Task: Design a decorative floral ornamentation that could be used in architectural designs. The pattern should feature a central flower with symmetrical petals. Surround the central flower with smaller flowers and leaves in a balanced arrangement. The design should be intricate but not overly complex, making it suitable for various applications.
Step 1491:
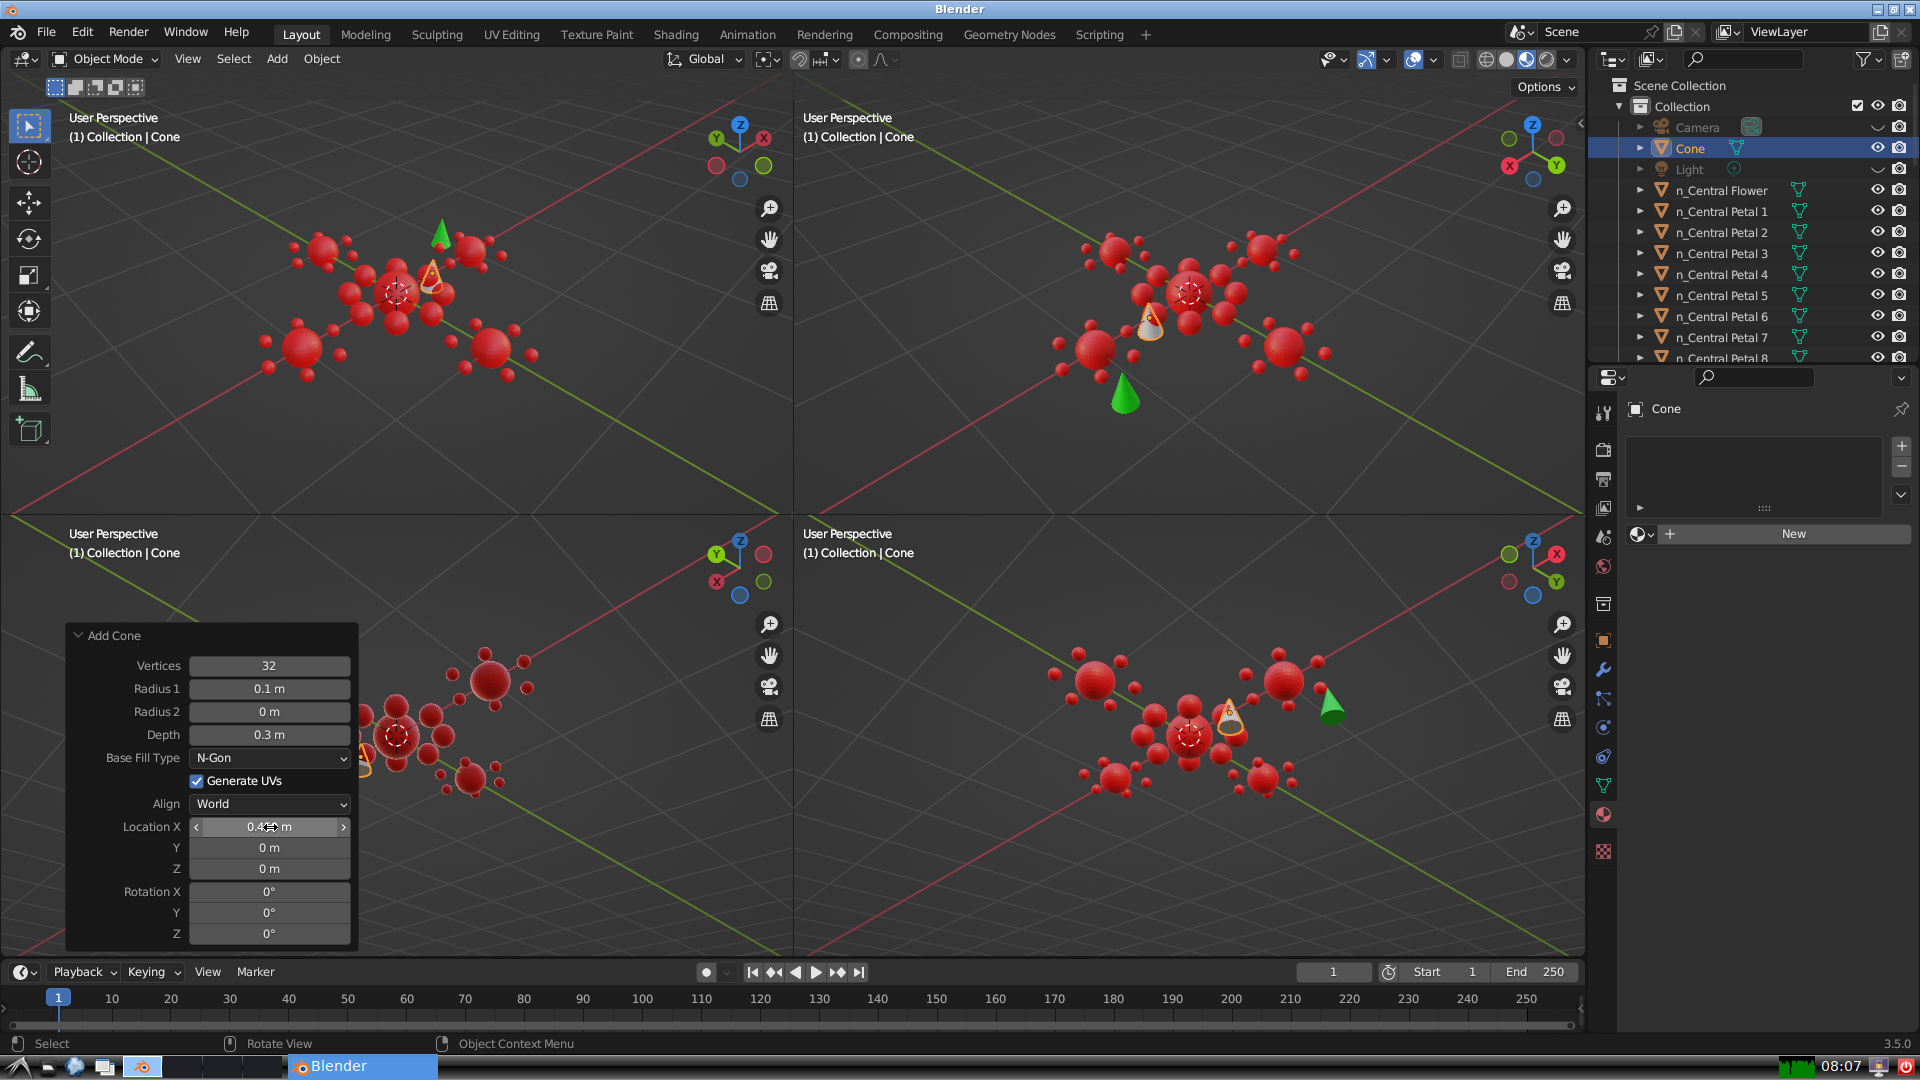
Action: {"mouse_move": [270, 847]}